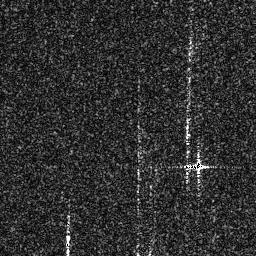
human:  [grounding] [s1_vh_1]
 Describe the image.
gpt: In the satellite image, there is  <ref>1 small ship </ref> <box>[[68, 61, 81, 66, 0]]</box> located at right.